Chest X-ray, AP view. Patient: 30 years old, sex M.
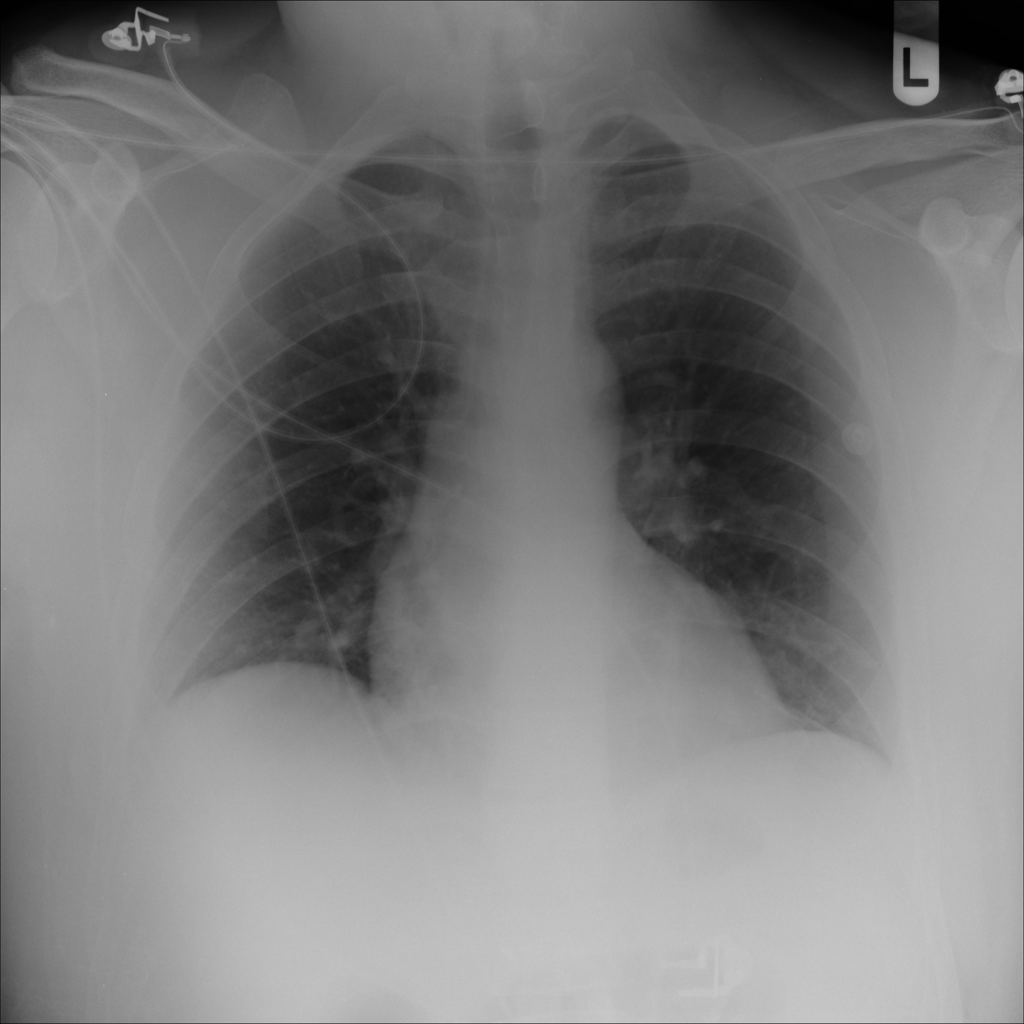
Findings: No Finding